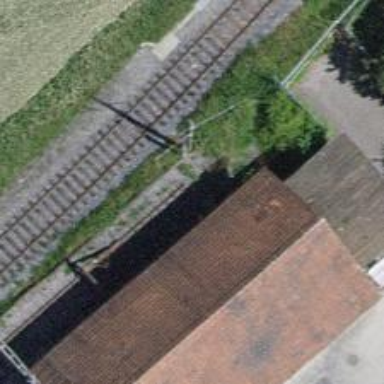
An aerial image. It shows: Single-track railway yard.